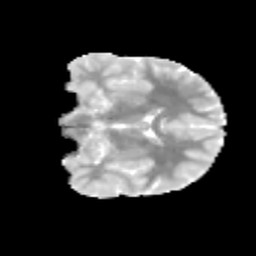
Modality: MD
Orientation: coronal
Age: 10
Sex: male
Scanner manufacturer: siemens
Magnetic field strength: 3 T
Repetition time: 3.8 s
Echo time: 0.07 s